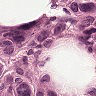
Metastatic tissue present: yes